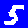
Digit: 5